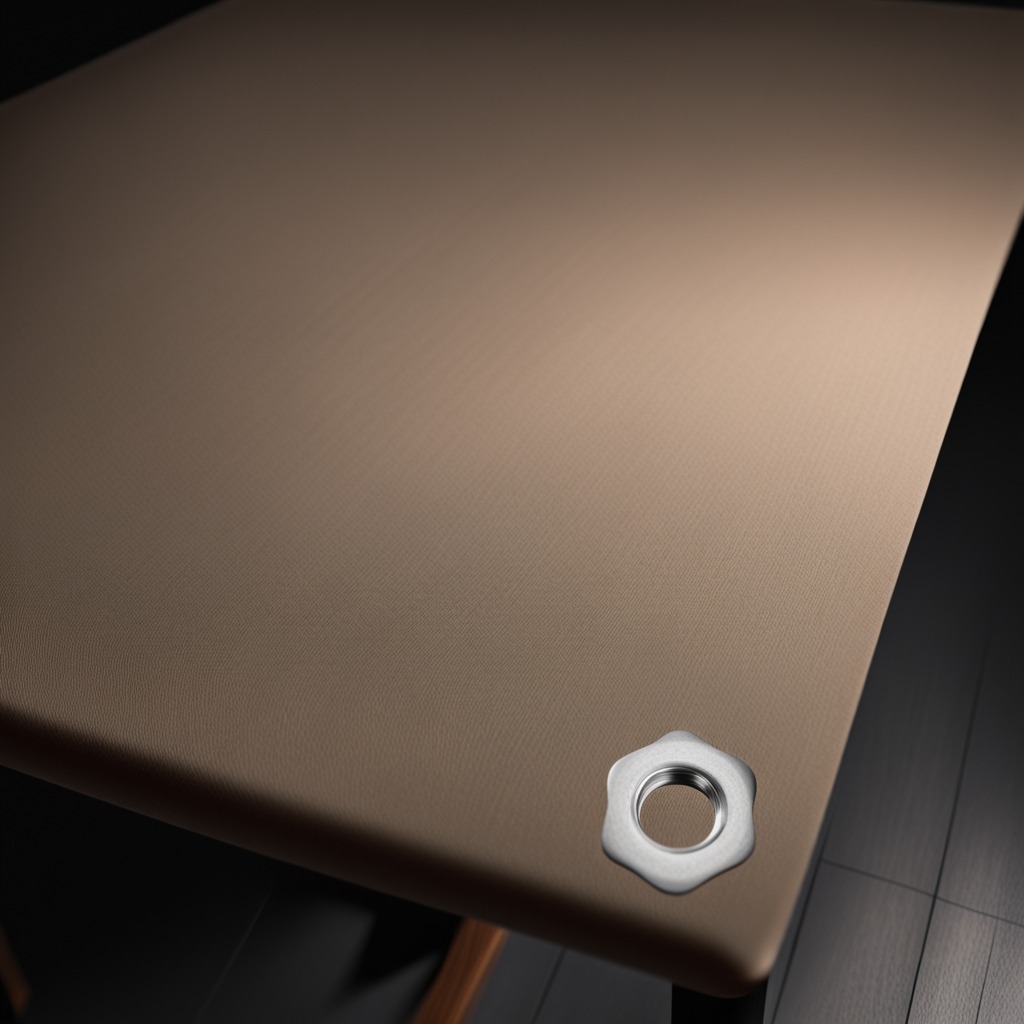
A metal nut is lying on the wooden table.